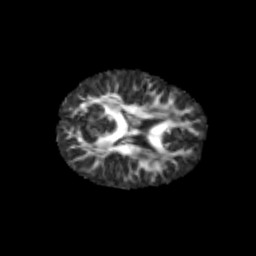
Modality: FA
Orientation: axial
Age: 6
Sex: male
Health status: healthy